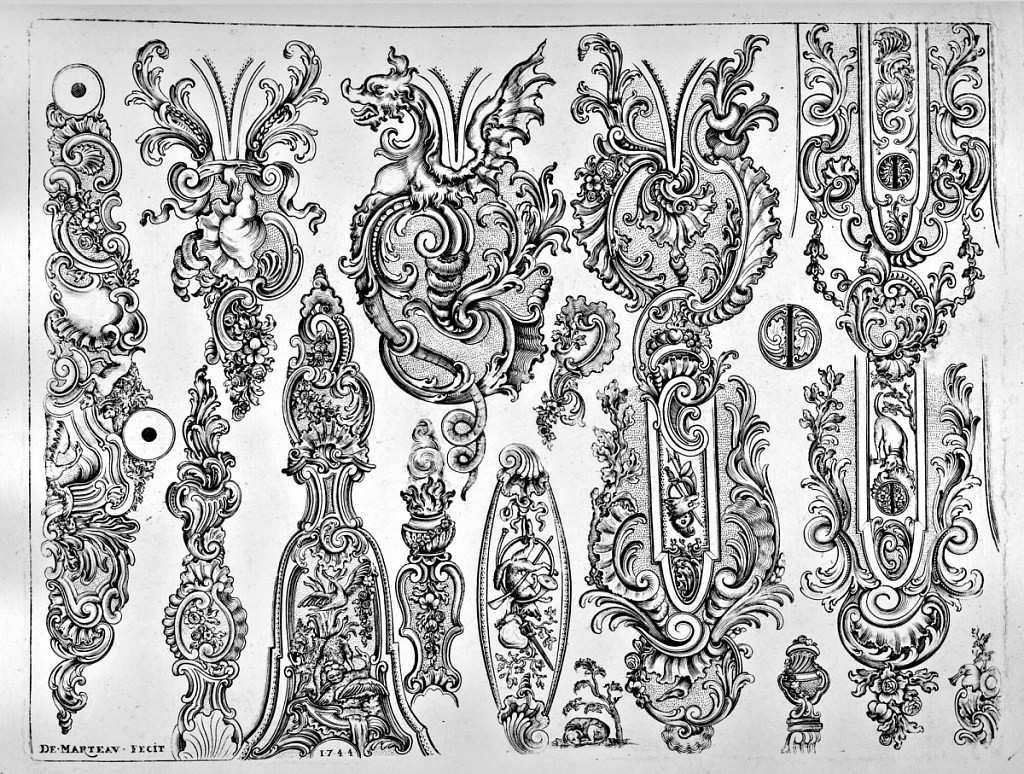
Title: Designs for Firearms Ornament
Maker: Gilles Demarteau, Flemish, 1722 – 1776
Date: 1744
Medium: Etching and engraving on laid paper
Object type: Print
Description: Designs for firearms ornament and components, featuring cartouches, trophies, animals, instruments, birds, dragons, fruit, flowers, scrolls, fronds, leaves and shells. The plate is signed and dated.